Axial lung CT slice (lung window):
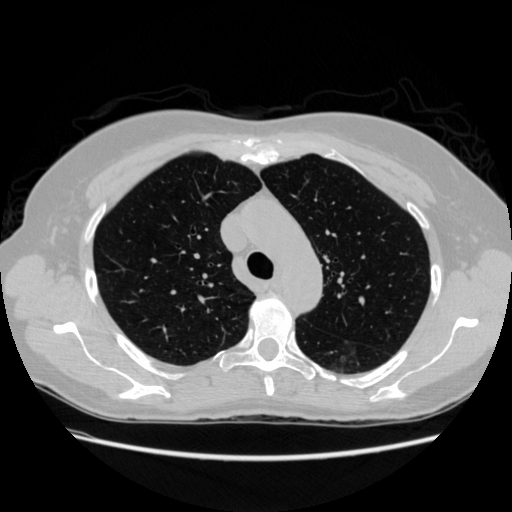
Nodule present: yes
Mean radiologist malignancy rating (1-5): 4.5